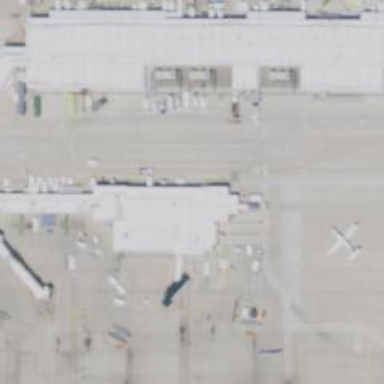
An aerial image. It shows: Airport gate.